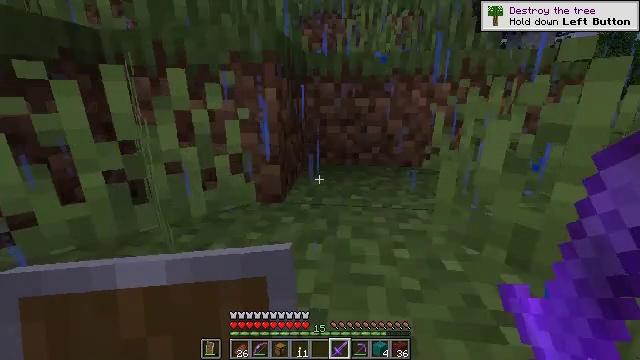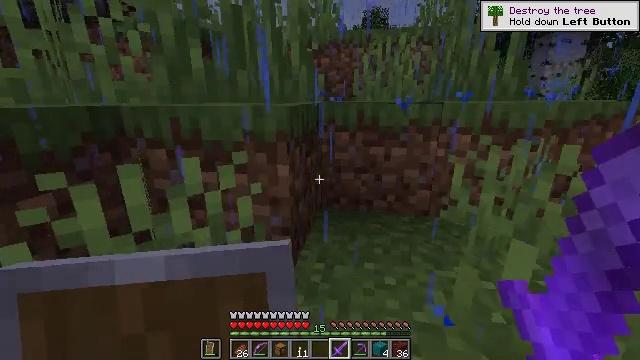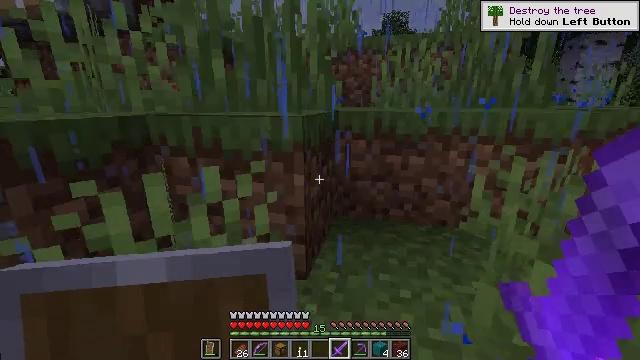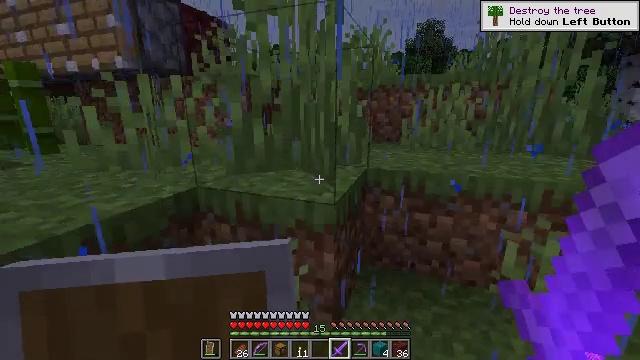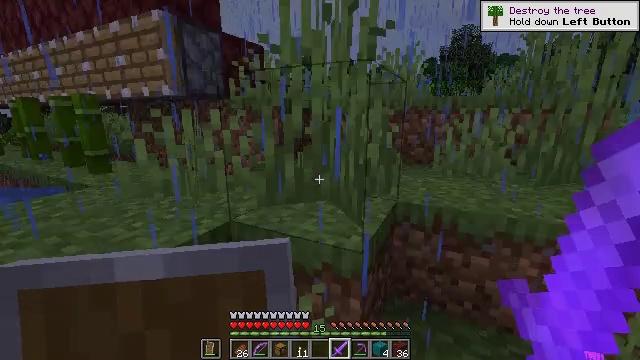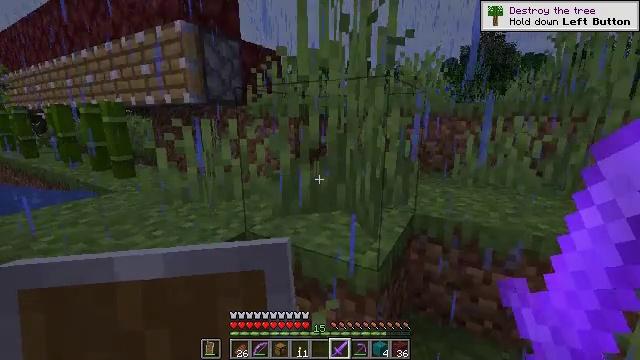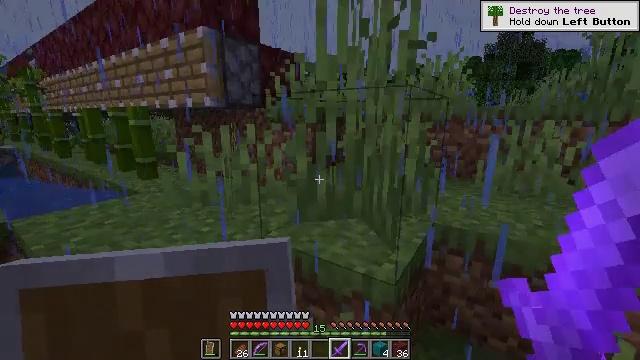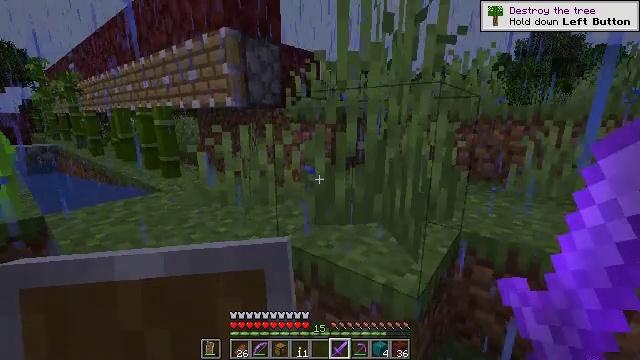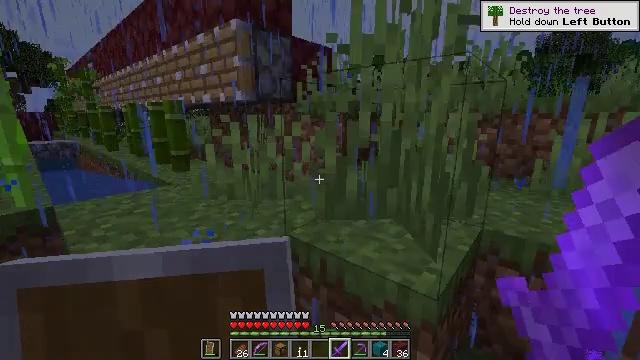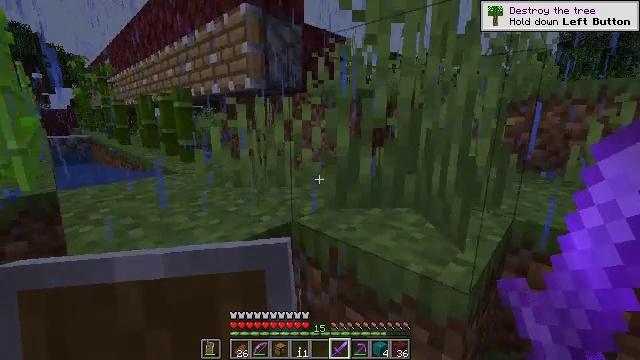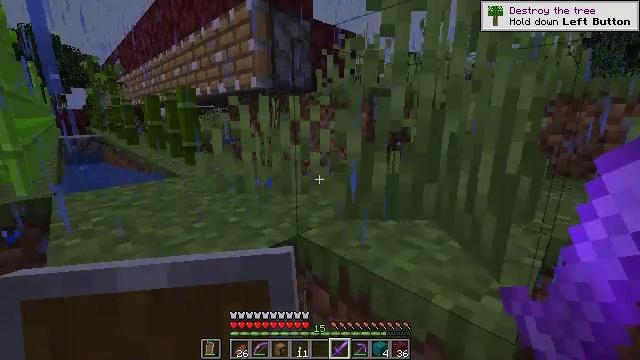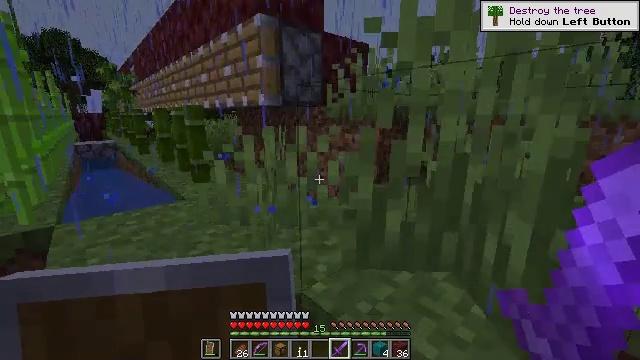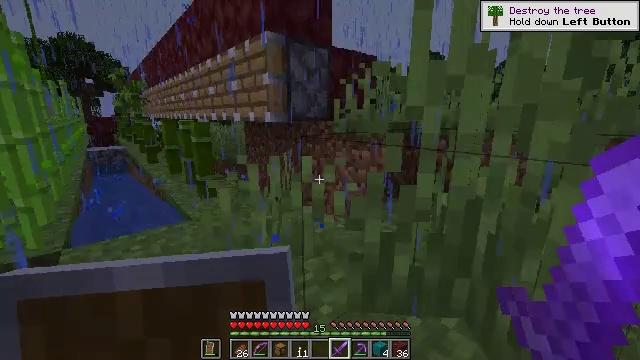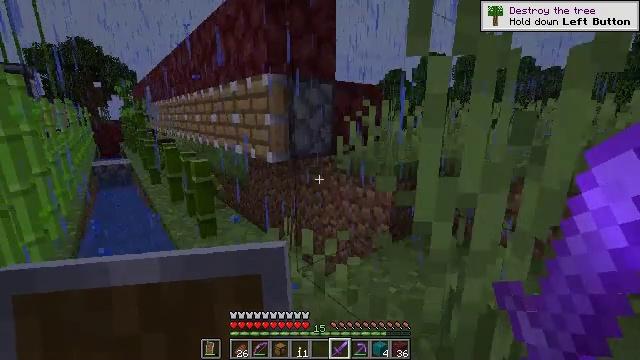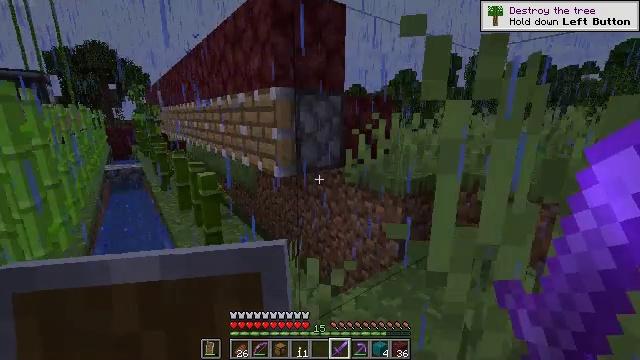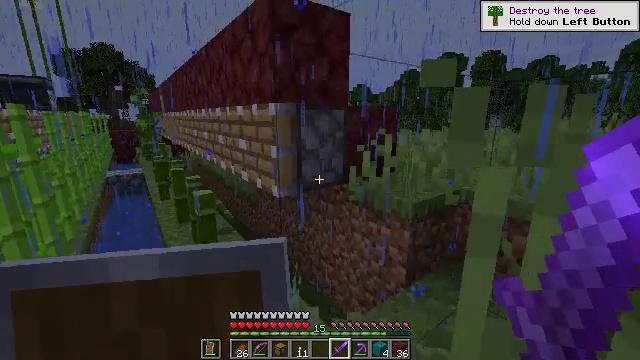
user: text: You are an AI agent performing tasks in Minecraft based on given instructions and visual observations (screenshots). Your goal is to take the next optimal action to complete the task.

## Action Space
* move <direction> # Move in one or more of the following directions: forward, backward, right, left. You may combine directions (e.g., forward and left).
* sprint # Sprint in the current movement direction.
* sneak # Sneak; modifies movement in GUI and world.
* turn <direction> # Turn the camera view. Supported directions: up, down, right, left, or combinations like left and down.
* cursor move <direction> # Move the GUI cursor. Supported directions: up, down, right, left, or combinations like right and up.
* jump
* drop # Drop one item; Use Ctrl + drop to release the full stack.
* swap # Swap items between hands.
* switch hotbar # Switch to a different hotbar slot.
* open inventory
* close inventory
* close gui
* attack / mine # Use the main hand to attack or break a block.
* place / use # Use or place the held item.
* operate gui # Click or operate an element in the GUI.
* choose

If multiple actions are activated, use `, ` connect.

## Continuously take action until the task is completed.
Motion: motion action
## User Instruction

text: Combine the necessary materials to craft an ender eye.
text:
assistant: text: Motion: move forward, turn left, jump
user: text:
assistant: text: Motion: move forward, turn left, jump
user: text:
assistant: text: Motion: move forward, turn left and up
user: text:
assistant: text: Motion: move forward, turn left and up
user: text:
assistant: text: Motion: move forward, turn left
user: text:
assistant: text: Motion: move forward, turn left
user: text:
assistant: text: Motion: move forward, turn left
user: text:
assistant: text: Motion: move forward, turn left
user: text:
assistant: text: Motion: move forward, turn left
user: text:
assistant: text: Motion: move forward, turn left
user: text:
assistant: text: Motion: move forward, turn left, jump
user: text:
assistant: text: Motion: move forward, turn left, jump
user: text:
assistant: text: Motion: move forward, turn left, jump
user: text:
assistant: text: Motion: move forward, turn left
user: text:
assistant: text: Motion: move forward
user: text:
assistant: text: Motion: move forward and move right
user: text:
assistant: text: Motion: move forward and move right
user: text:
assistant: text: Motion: move forward and move right
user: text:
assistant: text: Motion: move forward and move right, turn left
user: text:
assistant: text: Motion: move forward and move right, turn left
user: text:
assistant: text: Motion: move forward and move right, turn left
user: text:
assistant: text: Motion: move forward, turn left and down
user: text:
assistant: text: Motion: move forward, turn left and down
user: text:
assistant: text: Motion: move forward, turn left and down
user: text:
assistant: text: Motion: move forward, turn left and down
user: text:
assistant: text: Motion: move forward, turn left
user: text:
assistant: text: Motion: move forward, turn left and down
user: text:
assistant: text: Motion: move forward, turn left
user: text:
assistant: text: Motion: move forward, turn left
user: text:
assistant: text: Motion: move forward, turn left